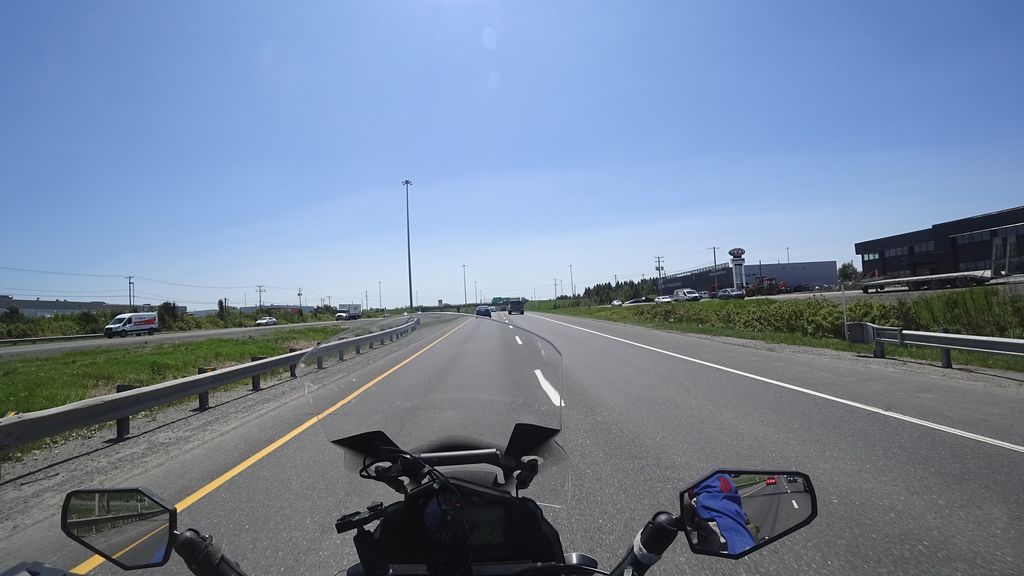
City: quebec_city